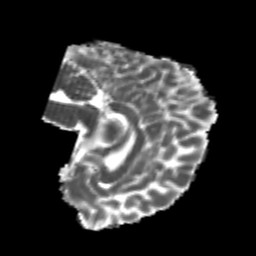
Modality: MD
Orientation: sagittal
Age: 20
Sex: male
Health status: healthy
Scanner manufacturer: philips
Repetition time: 7.391 s
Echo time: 0.08599 s